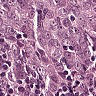
Metastatic tissue present: yes